Field crop: tomato
Growth stage: 1
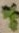
Species: solanum